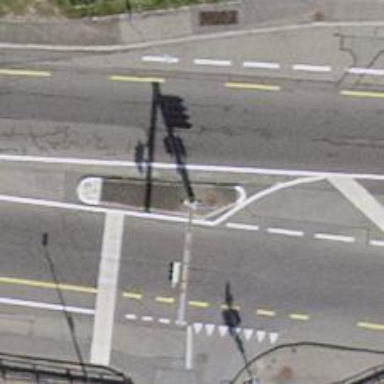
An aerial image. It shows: Road with traffic signals.